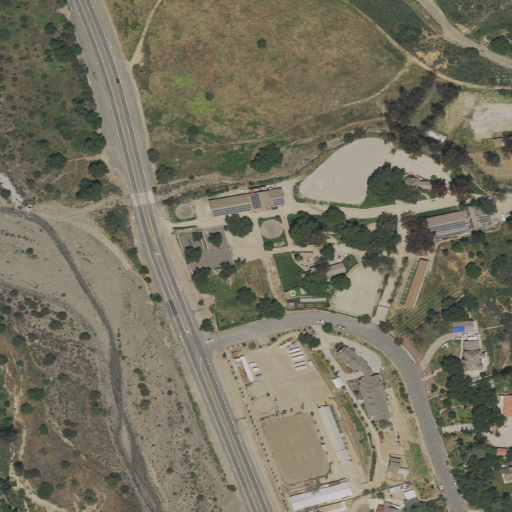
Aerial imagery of valley in California named Williams Canyon containing grassland, low intensity development, open development, herbaceous wetlands, shrub, medium intensity development, woody wetlands, and high intensity development